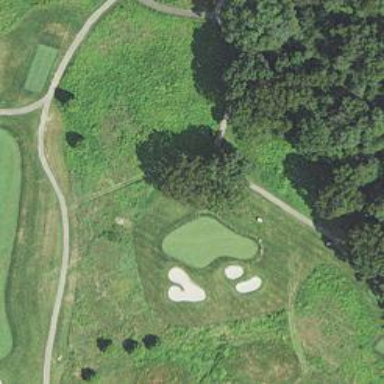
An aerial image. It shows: Golf hole.